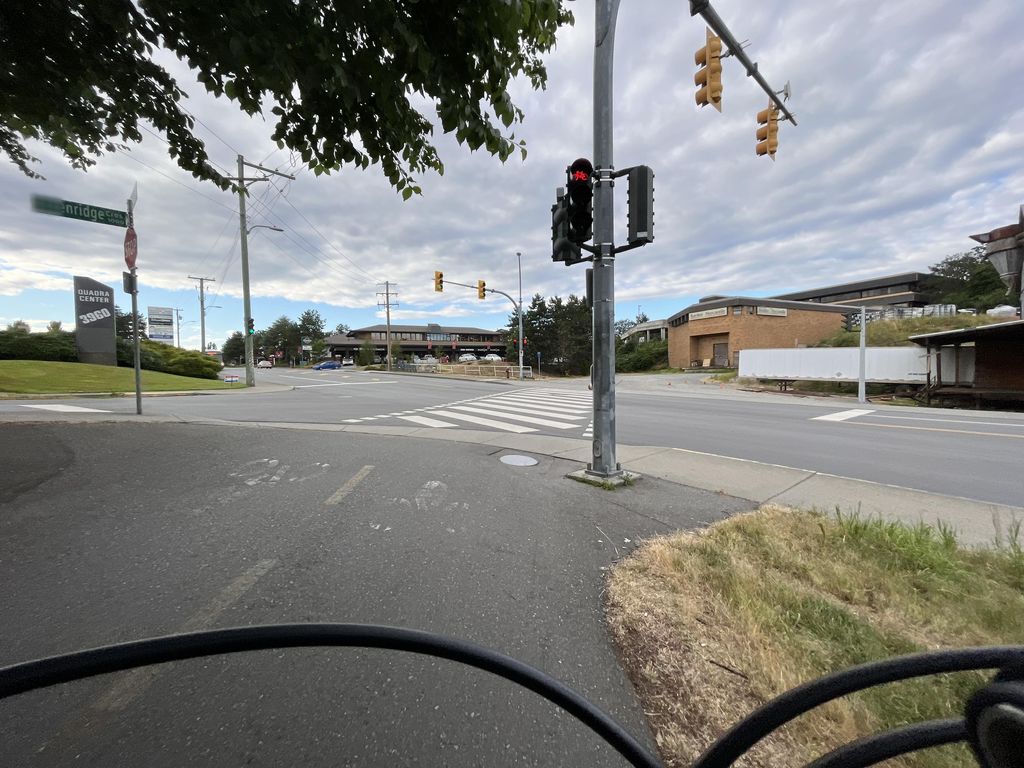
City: victoria